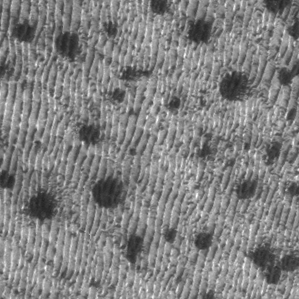
Label: frost